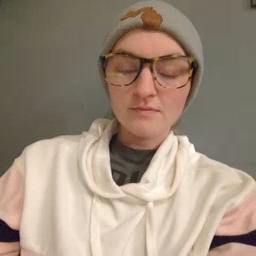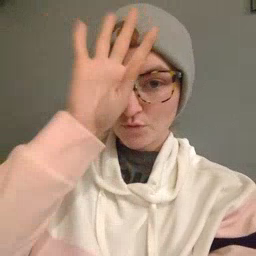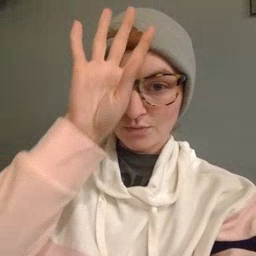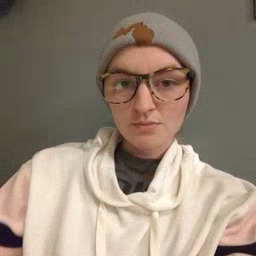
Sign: fireman